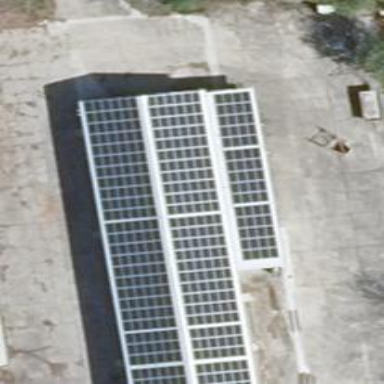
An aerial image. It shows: Solar photovoltaic panel generator producing electricity as small installation.